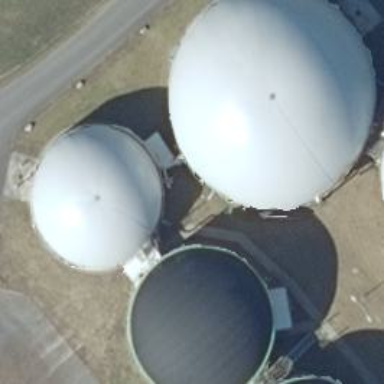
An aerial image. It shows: Storage tank with man-made structure.